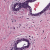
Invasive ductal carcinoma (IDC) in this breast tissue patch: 0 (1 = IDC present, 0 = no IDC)